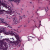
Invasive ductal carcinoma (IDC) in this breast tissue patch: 0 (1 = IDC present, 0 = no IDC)